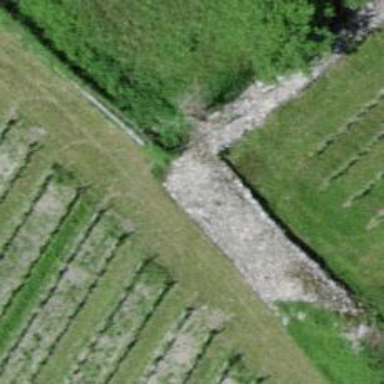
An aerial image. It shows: Wall barrier.